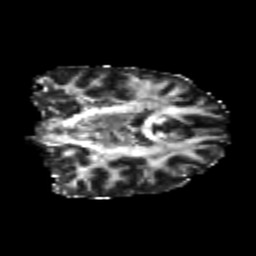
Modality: FA
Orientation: coronal
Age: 22
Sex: female
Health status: healthy
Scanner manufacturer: philips
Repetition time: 7.386 s
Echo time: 0.08599 s